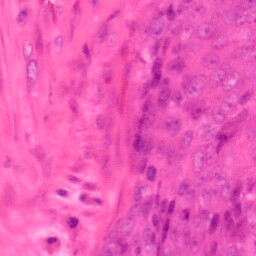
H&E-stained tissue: Colon